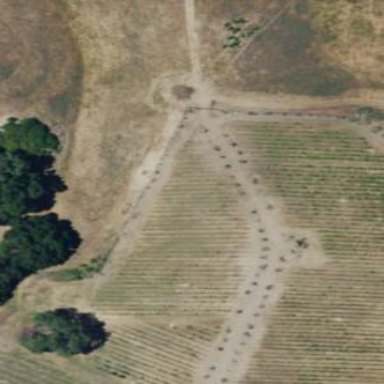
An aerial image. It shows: Vineyard where grapes are grown.